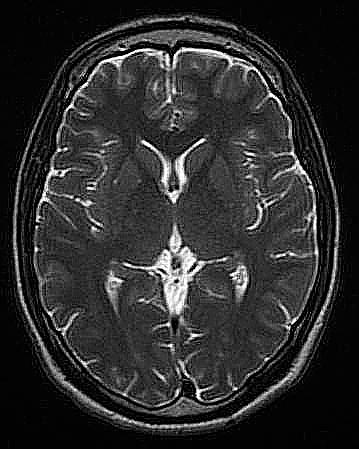
Label: notumor